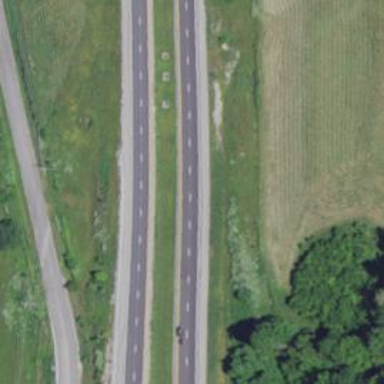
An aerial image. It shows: Trunk highway.